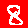
Digit: 8